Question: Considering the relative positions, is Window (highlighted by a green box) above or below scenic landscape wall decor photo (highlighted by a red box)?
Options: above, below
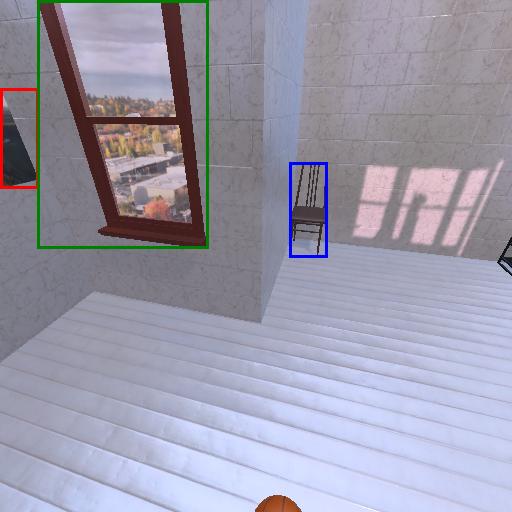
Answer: above